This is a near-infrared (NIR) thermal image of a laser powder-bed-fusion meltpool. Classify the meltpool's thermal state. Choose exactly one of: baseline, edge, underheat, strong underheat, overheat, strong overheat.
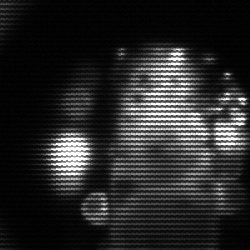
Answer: strong underheat